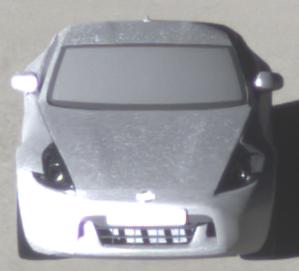
Make: Nissan
Model: 370Z Coupé
Detailed model: 370Z (Z34) Coupé
Model produced from: 2009/12
Model produced until: 2013/03
Doors: 3
Color: white
Road condition: dry road
Daytime: sunrise or sunset
Contrast: high contrast